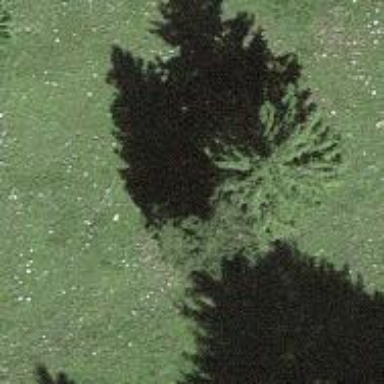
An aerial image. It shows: Single tag "natural: tree."